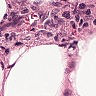
Metastatic tissue present: yes